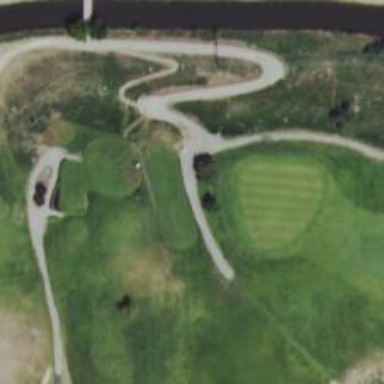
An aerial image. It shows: Path used for both walking and golf.